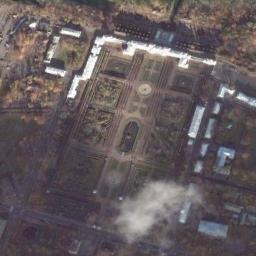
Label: palace